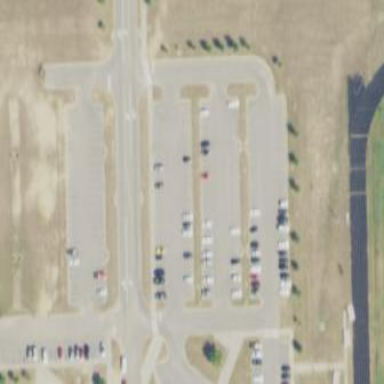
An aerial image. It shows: Parking area.